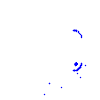
Particle: proton